Aerial crown-view tile of a tropical tree (Barro Colorado Island, Panama), acquired 20250124:
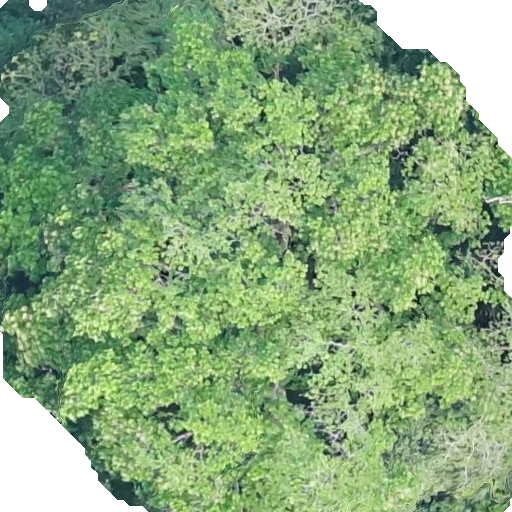
Species: Anacardium occidentale
GBIF accepted scientific name: Anacardium occidentale
Crown area: 420.224 m²